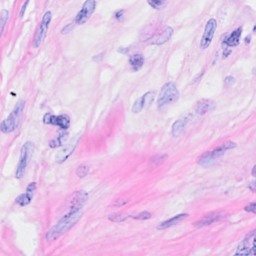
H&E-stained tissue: Breast